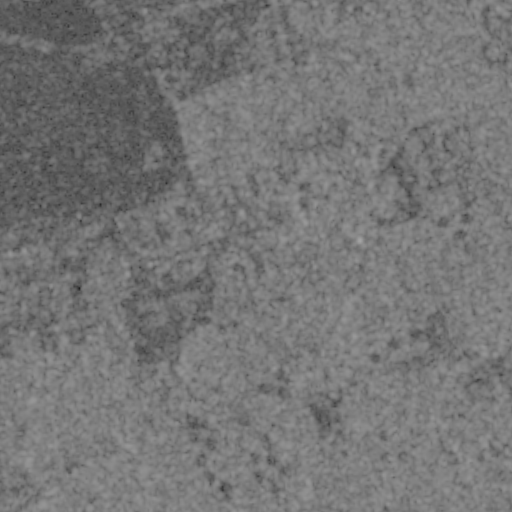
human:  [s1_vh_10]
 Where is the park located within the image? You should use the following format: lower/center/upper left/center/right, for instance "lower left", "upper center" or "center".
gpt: The park is located in the upper left of the image.
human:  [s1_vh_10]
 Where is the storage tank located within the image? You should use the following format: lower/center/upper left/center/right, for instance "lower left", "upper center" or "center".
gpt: The storage tank is located in the lower left of the image.
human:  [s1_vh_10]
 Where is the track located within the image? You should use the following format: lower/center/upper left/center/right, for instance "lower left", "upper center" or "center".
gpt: There is no track in the image.

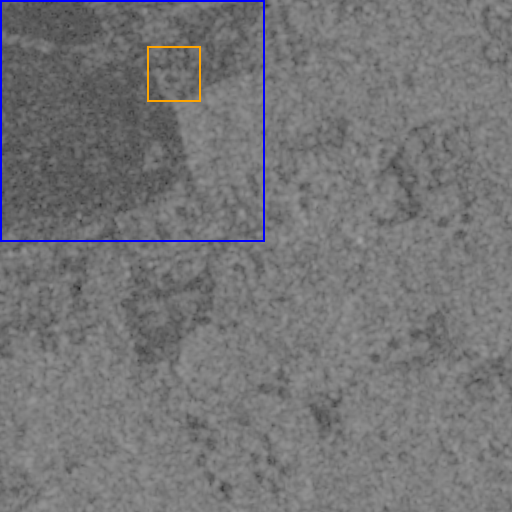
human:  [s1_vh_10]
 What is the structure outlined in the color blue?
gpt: The structure outlined in blue is a crop field.
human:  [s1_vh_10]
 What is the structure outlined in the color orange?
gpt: The structure outlined in orange is a park.
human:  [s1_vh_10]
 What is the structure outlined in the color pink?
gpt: There is no pink outline.